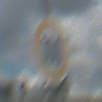
Verkehrszeichen: Geschwindigkeit100
Umgebung: Outdoor, Nature
Tageszeit: Midday
Wetter: PartlyCloudy
Licht: Natural
Jahreszeit: NotSpecified
Kontrast: HighContrast